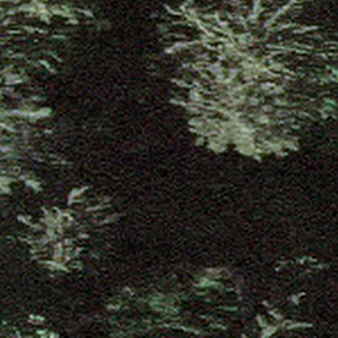
Label: other